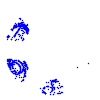
Particle: proton